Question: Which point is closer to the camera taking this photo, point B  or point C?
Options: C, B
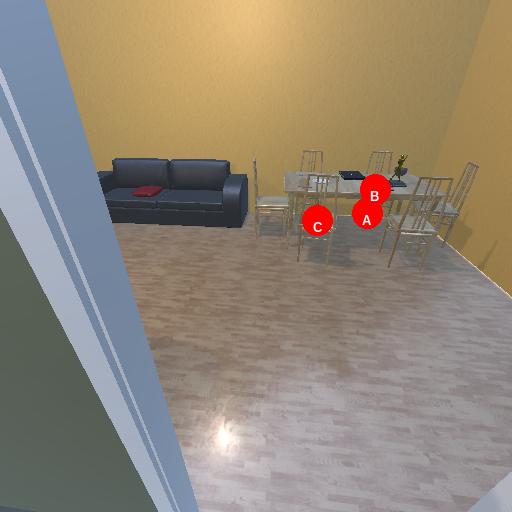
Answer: C